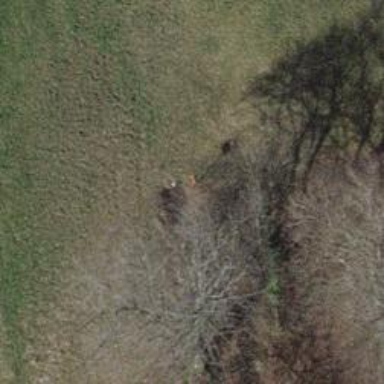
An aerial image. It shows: Pipeline marker.